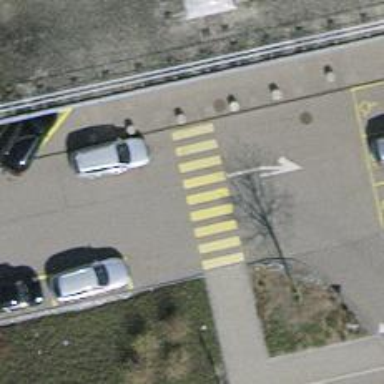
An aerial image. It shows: Marked zebra crossing on the road.